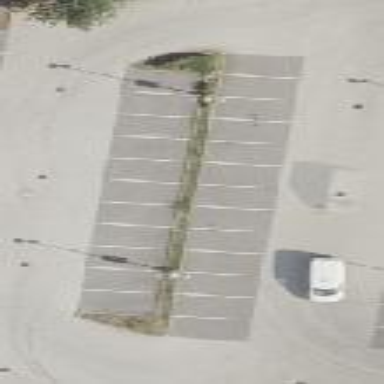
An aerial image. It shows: Parking aisle designated as service road.